Question: Is there a way to hide part of what you have drawn in SVG without drawing over it with another shape?
For example, I'm trying to create a empty circle with a slice cut out of one part. I was able to achieve the look I wanted but the image isn't transparent on the slice I want to hide. If I change the background color of the page it's on, I'd have to change the color of the rect as well.
I've looked into SVG clipping but it looks like that is for hiding what's outside of an area while I'm looking to do the inverse. Am I going about this the wrong way?

'''
<svg width="60" height="60">
<circle cx="30" cy="30" r="20" stroke-width="8" style="fill:none;stroke:#000;" />
<rect height="8" width="22" y="26" fill="lightblue"/>
</svg>
'''
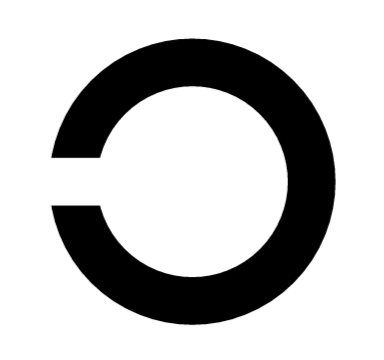
Answer: What I was looking for was a SVG 'mask'.
I had to create a mask on the circle that consisted of two parts:
1. A white rect that covered the entire image (white: show)
2. A black rect of what I wanted to hide (black: hide)
Code shown below.
'''
<svg width="60" height="60">
<defs>
<mask id="slice">
<rect width="100%" height="100%" fill="white"/>
<rect height="8" width="22" y="26" fill="black"/>
</mask>
</defs>
<circle cx="30" cy="30" r="20" stroke-width="8" style="fill:none;stroke:#000;" mask="url(#slice)"/>
</svg>
'''